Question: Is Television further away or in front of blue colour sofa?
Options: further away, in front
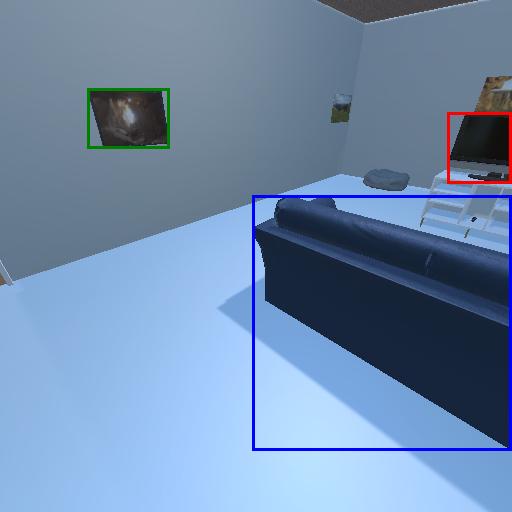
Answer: further away